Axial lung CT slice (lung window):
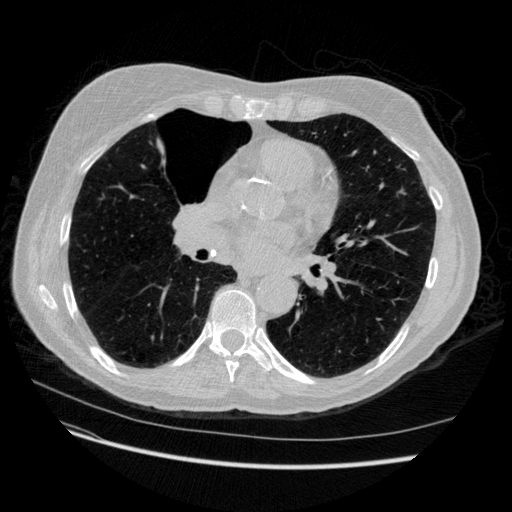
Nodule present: no